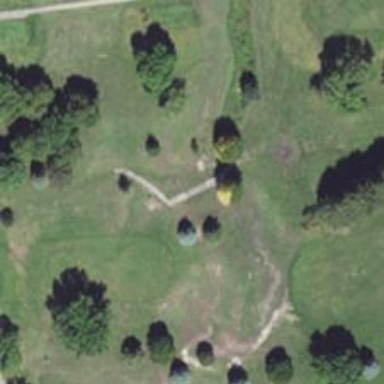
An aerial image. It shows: Pathway for golfing.